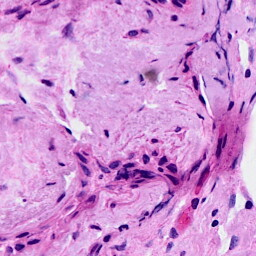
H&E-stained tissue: Breast